Question: I'm trying to load a basic search view overlaying my navigation controller (that is, pushed on the navigation stack). To achieve this I'm using '[self presentModalViewController:vc animated:NO]'.
Full modal view presentation code:
'''
- (void)searchButtonPressed
{
TMSearchViewController *vc = [self.storyboard instantiateViewControllerWithIdentifier:@"Search"];
[self presentModalViewController:vc animated:NO];
vc.searchDisplayController.searchBar.delegate = self;
}
'''
After the modal view is presented on the screen, the following code--inside the search view's controller--is run:
'''
- (void)viewDidAppear:(BOOL)animated
{
[self.searchDisplayController.searchBar becomeFirstResponder];
[self.searchDisplayController setActive:YES animated:NO];
}
'''
The problem is that when the search view renders, it does the normal thing where it blacks out the table view with a transparent black view, but it doesn't appear to cover the table view's separators, which looks like this:

I really have no idea how to fix it. My best guess is that it is something to do with the modal controller's process of loading a view that I'm not understanding properly. I've tried moving the 'becomeFirstResponder' to the 'viewDidLoad' method. I've also tried reordering the 'setActive' method and the 'becomeFirstResponder' method whilst changing the 'setActive' method to 'animated:NO' and 'YES'.
So far, no avail, I'm clearly not understanding something here and I'm guessing I'm using something in a way that is unintended. Please help, Thanks :)
: interestingly enough, when I click the blacked out table view to 'resignFirstResponder' the searchbar, and then click inside the searchbar again to activate 'becomeFirstResponder' it loads fine, without the glitch, how it's meant to.
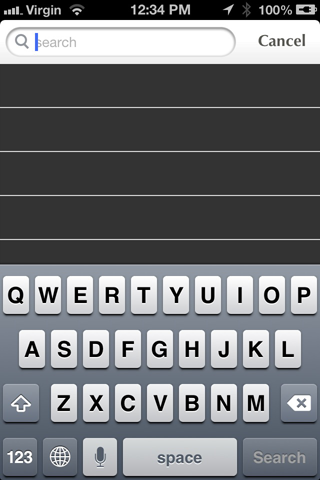
Answer: Okay so after hours of messing around in the code, trying to understand what I'd done wrong, I've finally found the answer, or at least a fix. (I'm still mystified as to what was actually going wrong)
I simply deleted the searchbar from the interface builder in storyboard. And replaced it with another one--which involved reconnecting the searchbar to be the 'searchDisplayController''s searchbar property, of course.
My best guess is that Xcode for whatever reason didn't like the order in which I dragged in and connected the UI elements to interface builder/storyboard.
Hope this helps someone.